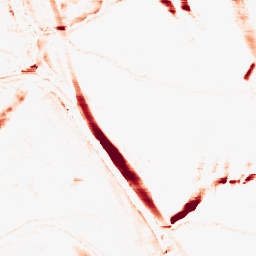
Category: morphological
Decomposition family: morphological_rect
Decomposition parameters: operation: opening
width: 20
height: 5
Upsampling method: bicubic
Upsampling parameters: scale: 8
Upsampling scale: 8